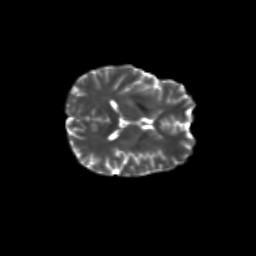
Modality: T2w
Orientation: axial
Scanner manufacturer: siemens
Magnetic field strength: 3 T
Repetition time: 9.2 s
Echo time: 0.084 s